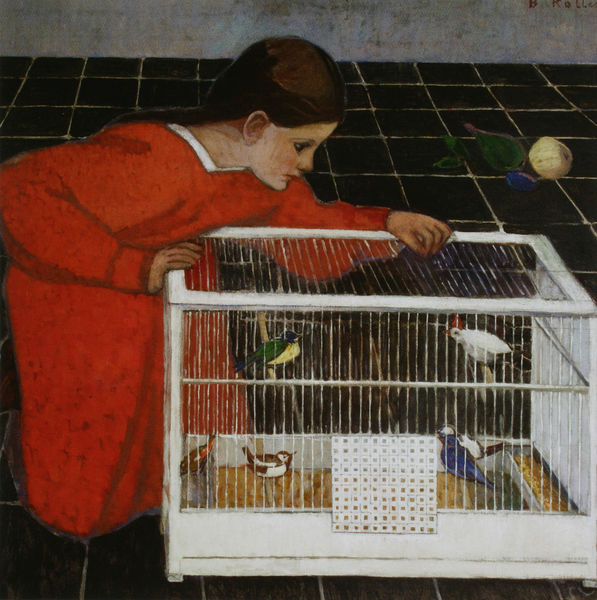
Titel: Silvia Koller mit Vogelkäfig
Künstler: Broncia Koller
Schlagwörter: blau, blätter, gemälde, hand, umhang, vogel, weiß, grün, mädchen, ausschnitt, blume, braun, bunt, finger, frau, frisur, grau, haar, kleid, nase, ohr, raum, schwarz, tür, blick, obst, rose, rot, tiere, rock, wand, arm, augen, gefieder, kleidung, kragen, mensch, stein, ärmel, blicken, hals, hände, innenraum, schauen, vögel, gitter, boden, auge, futter, gewand, haare, mantel, kind, ohren, apfel, farbig, klar, stab, zöpfe, moderne, farben, farbe, blue, hands, oil, red, white, women, black, collar, dark, dress, face, female, france, girls, green, grey, hair, interior, painting, portrait, robe, room, wall, woman, yellow, zopf, flowers, looking, brown, floor, perspective, plant, knöchel, tor, birne, fugen, zweig, füttern, haustier, fliesen, knien, fliese, kacheln, kasten, feather, profile, gitterstäbe, stäbe, fuge, flower, apple, food, fruit, kniend, ear, girl, house, nature, young, child, eyes, metal, fließen, käfig, papagei, vogelbauer, vogelkäfig, haustiere, color, post-impressionism, animals, bird, birds, fly, children, bright, mamor, marble, victorian, person, brown hair, prison, watercolor, art, colorful, ground, signature, watching, england, animal, lines, home, fingers, stare, bläter, play, picasso, sleep, colour, paint, simple, genre, staring, sittich, playing, hend, sittiche, beak, grid, kneeling, shirt, kid, exotic, glance, pet, ball, surrealism, modernism, onion, cage, tiles, blak, tile, aple, birdcage, gefängniss, glare, koller, wellensittich, singing, malerei, feeding, young girl, red dress, sadness, braid, pear, bars, brunette, toys, perched, 5, case, attention, birs, finch, pets, beaks, birds birdcage, blä#tter, bara, feed, parakeet, tweet, parrots, acrylic, ii, c]black, sing, little girl, yarn, united states, pajamas, ponytail, magpie, tile floor, grade, prision, colourfull, pajama, spectating, han, locked, lemon, captive, 1 point perspective, girl in red, matrix, receding floor pattern, plumage, birdseed, bluebird, kk, 1860, caged birds, playng, finches, bee, marble tile, marble tiles, black marble tiles, white girl, green bird, white bird, caged, songbird, songbirds, black underground, birf, parroqette, canaries, fluchtpunktperspektive, persobn, 5 birds, 6 birds, tweeting, white cage, graty, 4birds, hiar, blue jay, pet shop, aviary, fleise, kanrienvogel, floor tiles